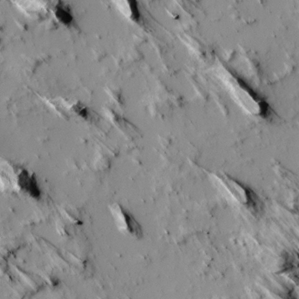
Label: non_frost